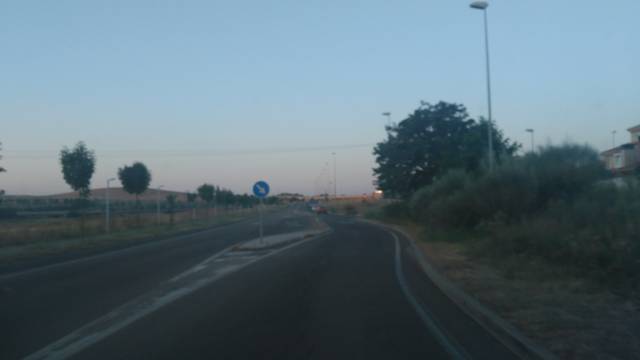
Region: Spain
Coordinates: 40.946, -5.679